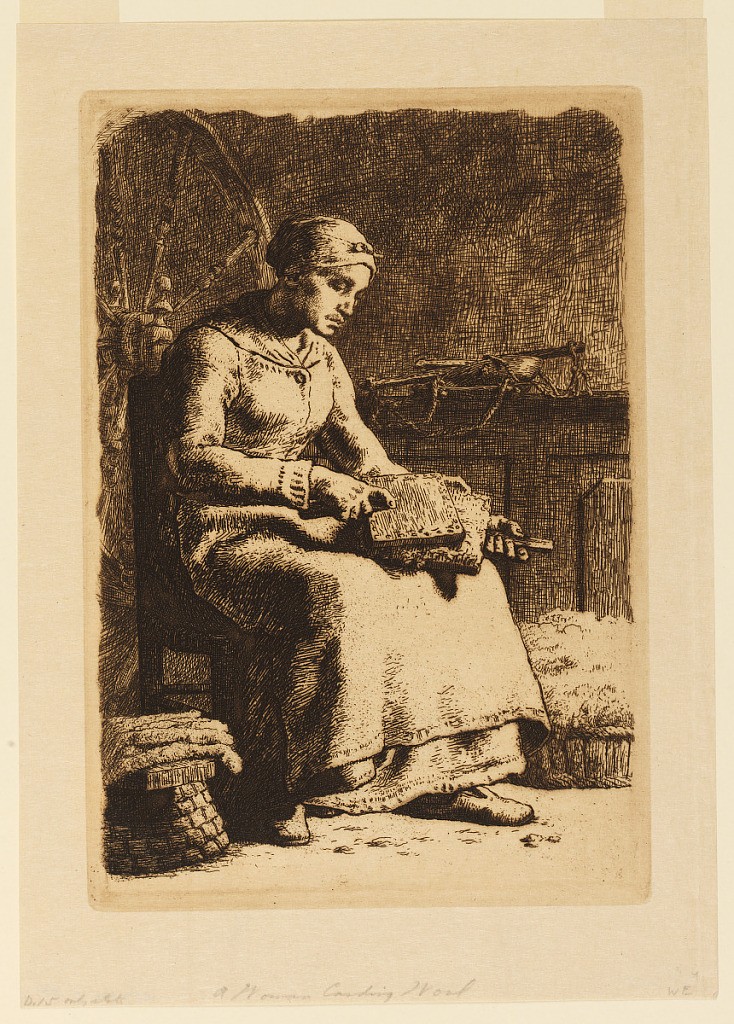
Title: La Cardeuse (The Wool Carder)
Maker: Jean-Francois Millet, French, 1814 – 1916
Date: ca. 1856
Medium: Etching in brown ink on cream-colored paper
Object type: Print
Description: In a rustic interior a peasant woman sits before baskets of woll, carding some in her lap. Behind her, left, is a large spinning wheel.